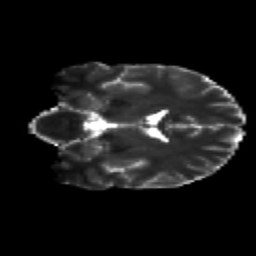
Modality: T2w
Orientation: coronal
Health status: healthy
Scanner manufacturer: siemens
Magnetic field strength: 3 T
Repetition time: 12 s
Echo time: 0.092 s